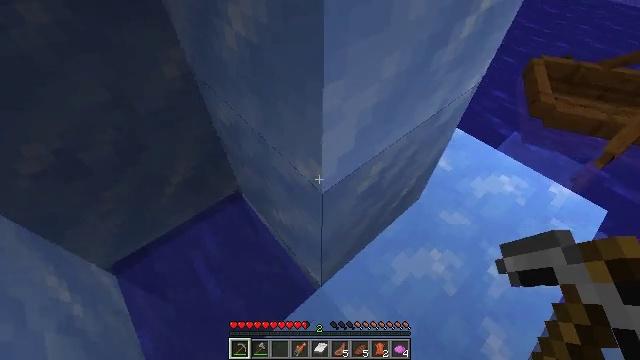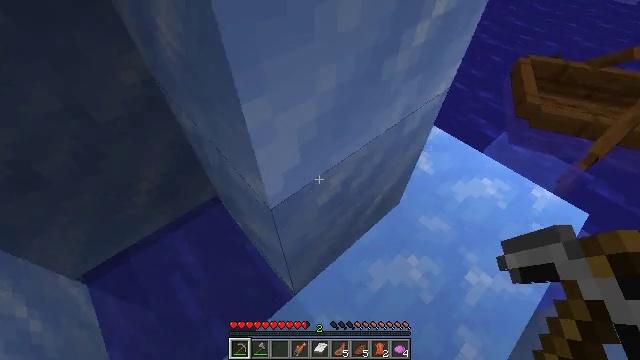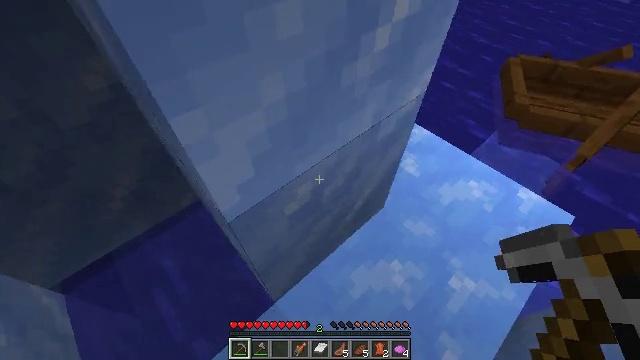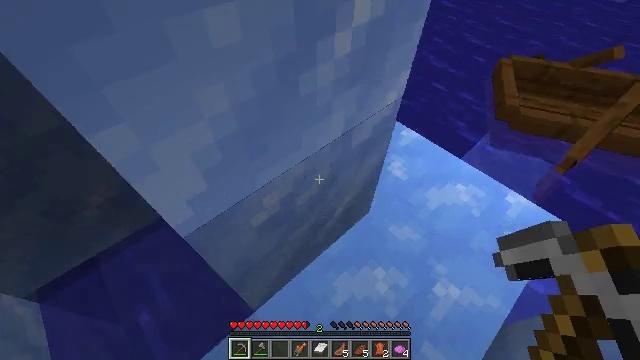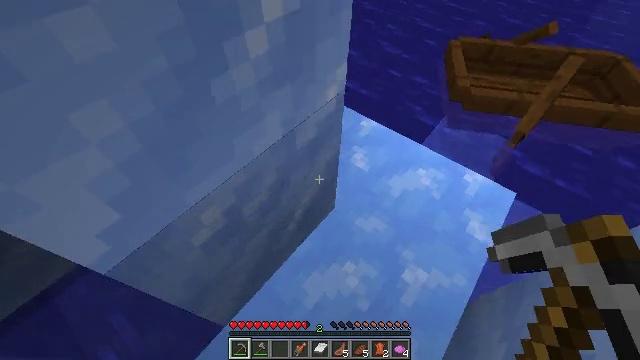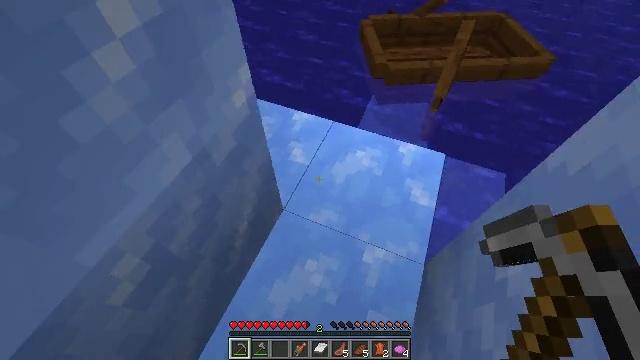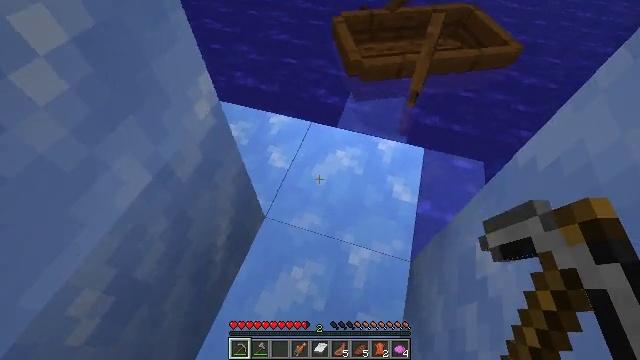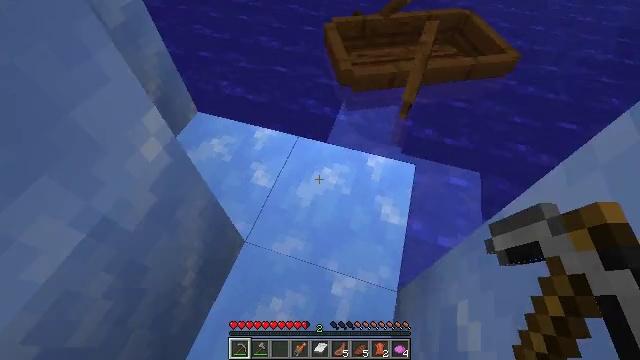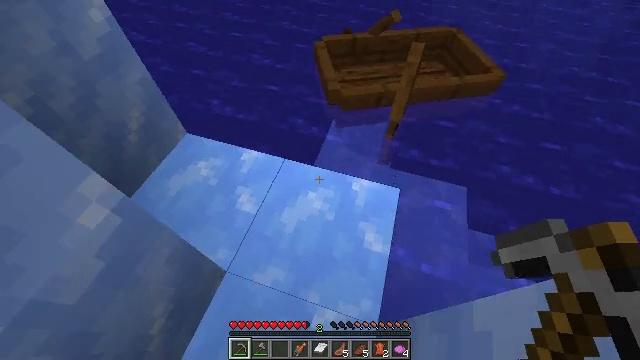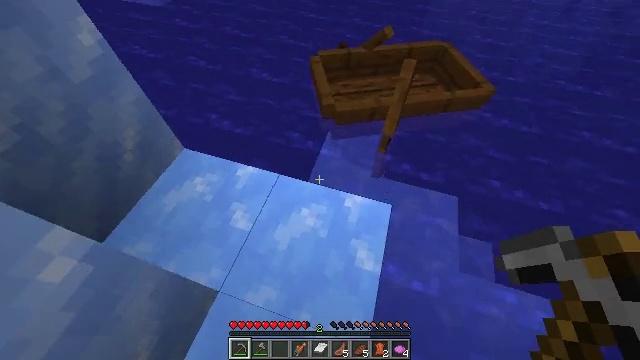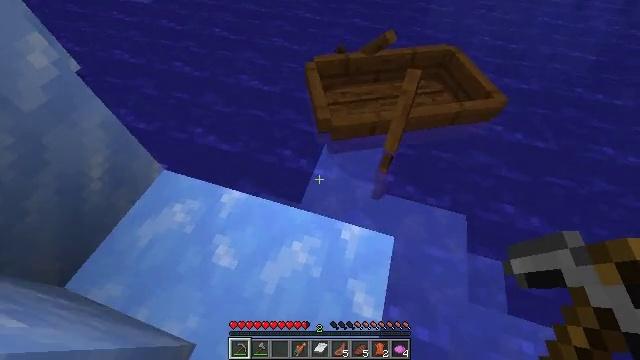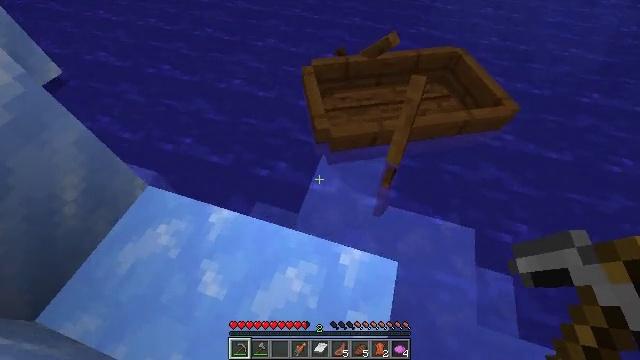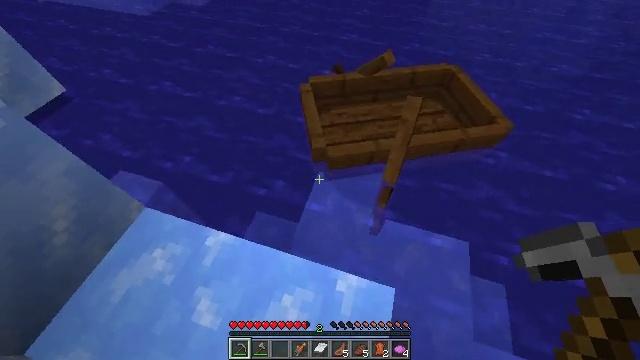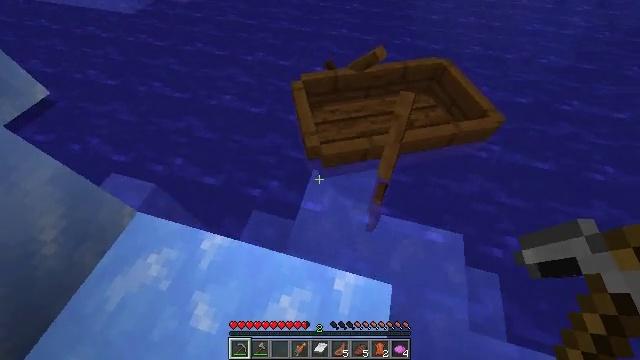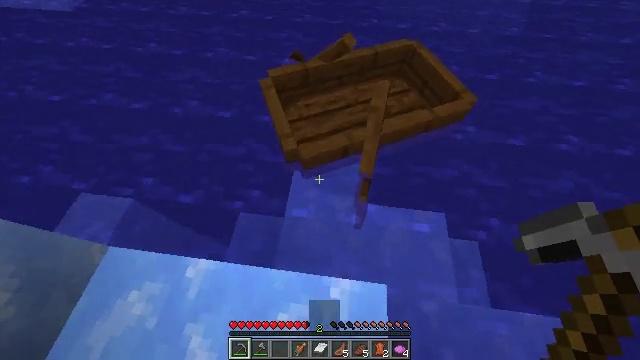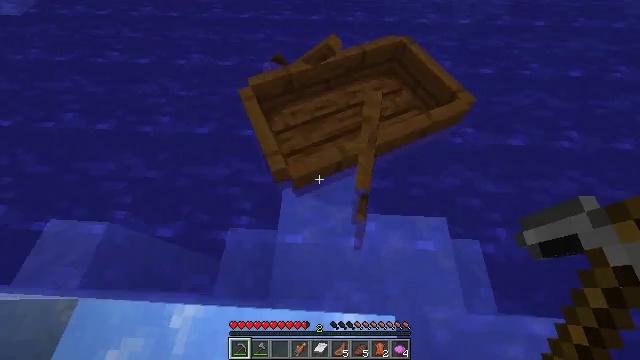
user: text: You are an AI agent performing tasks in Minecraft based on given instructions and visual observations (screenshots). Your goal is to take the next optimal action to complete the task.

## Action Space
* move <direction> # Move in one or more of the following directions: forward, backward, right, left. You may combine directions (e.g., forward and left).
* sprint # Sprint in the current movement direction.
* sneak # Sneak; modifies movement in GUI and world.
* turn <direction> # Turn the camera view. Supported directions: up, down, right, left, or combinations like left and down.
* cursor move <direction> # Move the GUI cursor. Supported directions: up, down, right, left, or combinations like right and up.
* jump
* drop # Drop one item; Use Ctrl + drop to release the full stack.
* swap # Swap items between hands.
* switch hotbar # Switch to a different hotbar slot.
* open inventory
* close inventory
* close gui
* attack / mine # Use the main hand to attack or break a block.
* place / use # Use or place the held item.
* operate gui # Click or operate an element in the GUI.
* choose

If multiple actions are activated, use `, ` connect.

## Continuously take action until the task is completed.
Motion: motion action
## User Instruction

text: Gather packed ice blocks.
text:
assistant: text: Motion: move forward and move right
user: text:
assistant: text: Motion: move forward and move right
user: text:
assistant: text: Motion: move forward and move right
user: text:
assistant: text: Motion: move forward and move right, turn right and down
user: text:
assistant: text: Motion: move forward and move right, turn right and down
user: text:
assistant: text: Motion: move forward and move right, turn right
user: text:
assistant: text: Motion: move forward and move right, sprint
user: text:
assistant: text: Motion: move forward and move right, sprint
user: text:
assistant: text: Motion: move forward and move right, sprint
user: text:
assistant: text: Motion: move forward, sprint
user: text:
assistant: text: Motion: move forward, sprint
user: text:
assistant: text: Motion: move forward
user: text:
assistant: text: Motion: move forward, turn right and down
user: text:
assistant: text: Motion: move forward, turn right and down
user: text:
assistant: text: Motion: move forward, turn right and down
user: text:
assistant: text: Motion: move forward, use / place
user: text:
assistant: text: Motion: move forward, turn up, use / place
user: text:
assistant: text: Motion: turn right and up, use / place
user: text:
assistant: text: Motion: no_op
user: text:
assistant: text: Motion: no_op
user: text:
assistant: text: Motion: turn left
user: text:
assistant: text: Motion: turn left and down
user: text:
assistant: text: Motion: turn left
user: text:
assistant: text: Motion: turn left and down
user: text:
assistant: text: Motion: turn left
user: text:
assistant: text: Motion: turn left and up
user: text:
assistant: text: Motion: turn left and up
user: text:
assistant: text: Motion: turn left and up
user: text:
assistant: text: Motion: turn left and up
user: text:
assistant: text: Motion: turn left